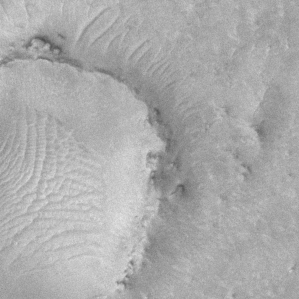
Label: frost